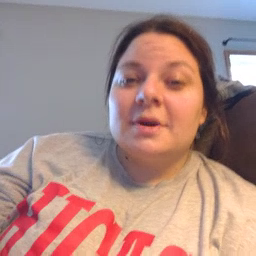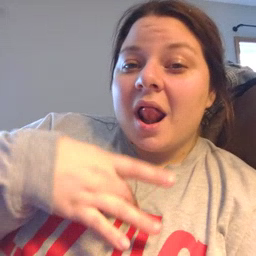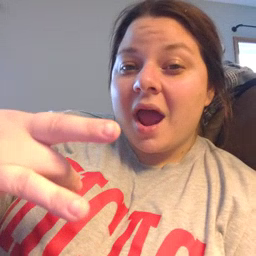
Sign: like